Question: Below picture describes my problem -

How to fix some text symbols in JSON android
My Code
'''
@Override
public void onBindViewHolder(@NonNull ToursViewHolder holder, int position) {
tourData = tourDataList.get(position);
holder.tourDate.setText(tourData.getTourDate());
holder.tourTitle.setText(tourData.getTitle().getTitleRendered());
Glide.with(context)
.clear(holder.tourImg);
Glide.with(context)
.load(tourData.getTourEmbedded().getWpFeaturedmedia().get(0).getMediaDetails().getSizes().getFull().getSourceUrl())
.into(holder.tourImg);
}
'''
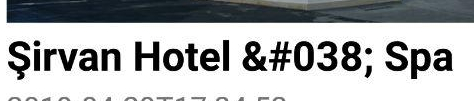
Answer: Try using:
'''
String title = Html.fromHtml(tourData.getTitle().getTitleRendered(), Html.FROM_HTML_MODE_COMPACT);
holder.tourTitle.setText(title);
'''